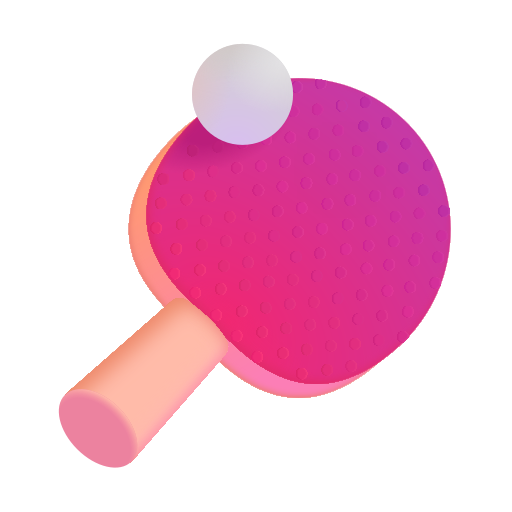
ping pong color